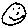
Label: smiley face